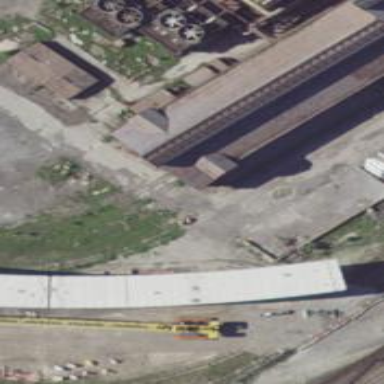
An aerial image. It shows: Disused railway siding.